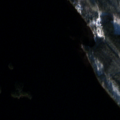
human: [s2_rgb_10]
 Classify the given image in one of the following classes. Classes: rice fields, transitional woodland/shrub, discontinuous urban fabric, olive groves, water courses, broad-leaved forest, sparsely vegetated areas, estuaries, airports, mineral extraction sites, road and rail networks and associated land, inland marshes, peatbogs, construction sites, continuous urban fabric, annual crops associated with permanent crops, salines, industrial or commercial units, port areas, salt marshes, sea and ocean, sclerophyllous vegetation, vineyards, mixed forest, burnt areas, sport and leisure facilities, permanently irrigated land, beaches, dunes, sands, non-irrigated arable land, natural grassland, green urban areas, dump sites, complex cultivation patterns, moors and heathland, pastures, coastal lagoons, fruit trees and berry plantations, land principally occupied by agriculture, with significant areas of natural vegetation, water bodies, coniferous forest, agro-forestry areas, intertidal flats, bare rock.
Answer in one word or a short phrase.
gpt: coniferous forest, mixed forest, water bodies